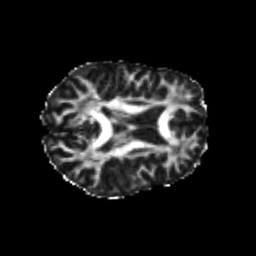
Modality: FA
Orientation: axial
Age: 24
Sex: female
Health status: healthy
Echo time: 0.074 s